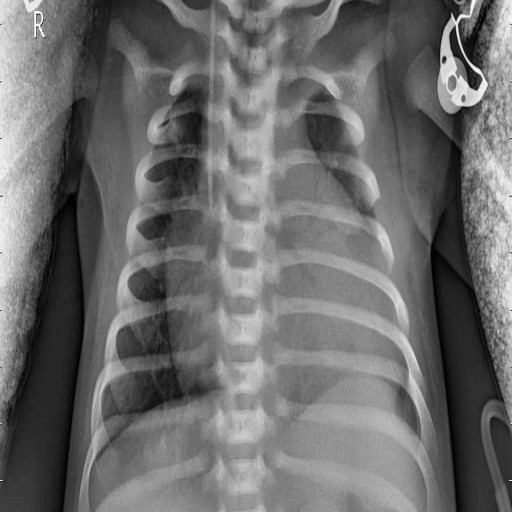
Finding: PNEUMONIA